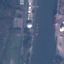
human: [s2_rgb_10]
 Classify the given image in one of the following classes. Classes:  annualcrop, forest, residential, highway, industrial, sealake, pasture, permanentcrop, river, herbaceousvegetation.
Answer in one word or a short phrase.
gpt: River